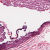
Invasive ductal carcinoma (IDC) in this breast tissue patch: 0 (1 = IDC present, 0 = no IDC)